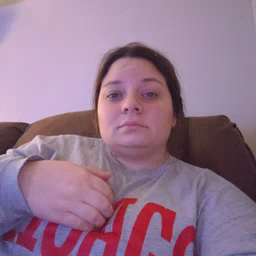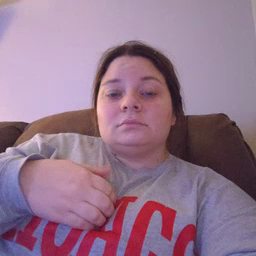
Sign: grass